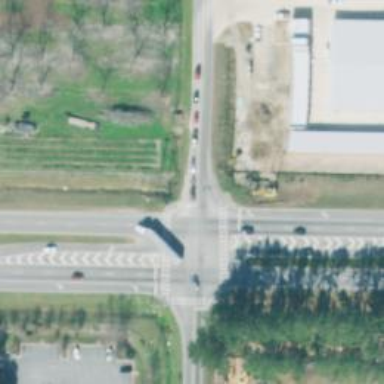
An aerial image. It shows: Solid stop line on the road.